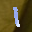
Label: 1